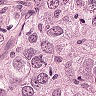
Metastatic tissue present: yes